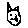
Label: cat